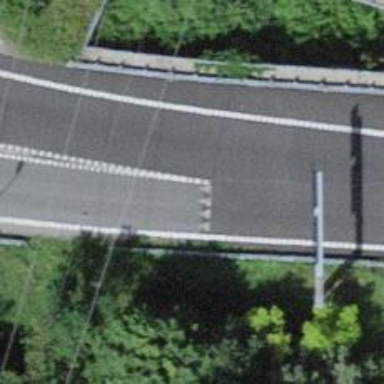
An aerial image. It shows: Road with "give way" sign.